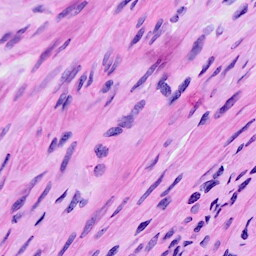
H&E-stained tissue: Ovarian